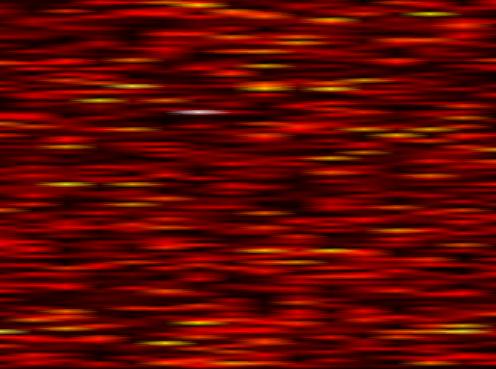
Label: OFDM